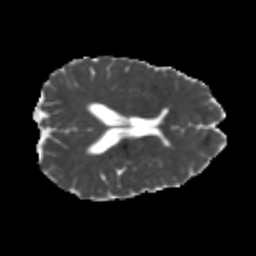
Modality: MD
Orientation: axial
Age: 22
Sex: male
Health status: healthy
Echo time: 0.074 s